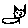
Label: cat